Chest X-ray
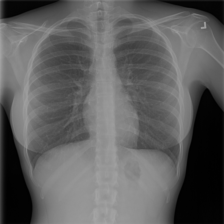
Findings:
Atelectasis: negative
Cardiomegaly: negative
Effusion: negative
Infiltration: negative
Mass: negative
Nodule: negative
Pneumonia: negative
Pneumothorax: negative
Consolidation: negative
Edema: negative
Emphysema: negative
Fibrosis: negative
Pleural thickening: negative
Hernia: negative